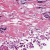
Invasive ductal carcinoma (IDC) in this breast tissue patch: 0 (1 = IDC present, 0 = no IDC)